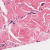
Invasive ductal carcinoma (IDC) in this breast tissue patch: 0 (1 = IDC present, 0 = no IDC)